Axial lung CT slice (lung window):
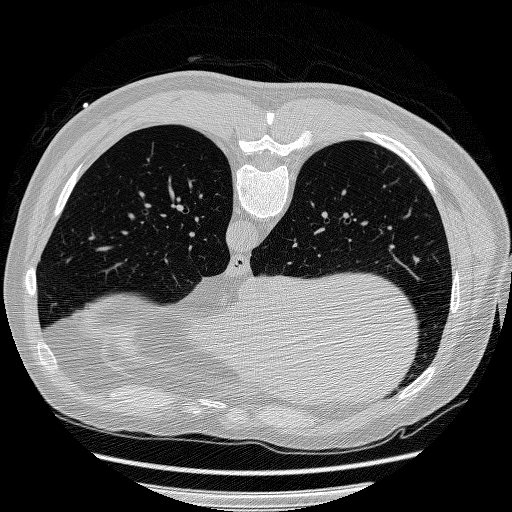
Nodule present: no